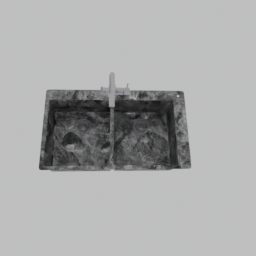
Label: appliances